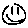
Label: smiley face